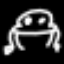
Label: frog